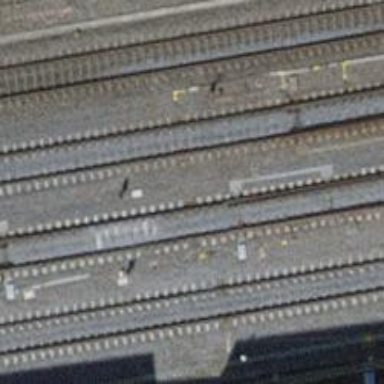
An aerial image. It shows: Railway switch.